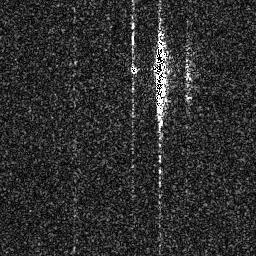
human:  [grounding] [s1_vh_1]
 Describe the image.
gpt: In the satellite image, there is  <ref>1 medium ship </ref> <box>[[58, 12, 65, 43, 0]]</box> located at top.